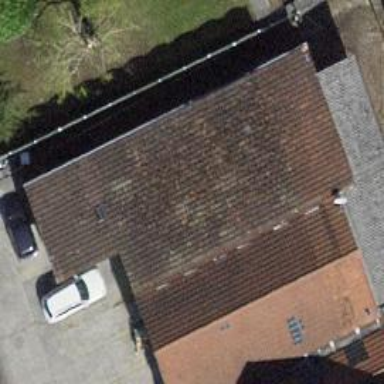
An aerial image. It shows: Building with tiled roof.